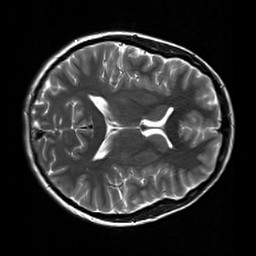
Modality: T2w
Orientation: axial
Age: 24
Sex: female
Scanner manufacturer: siemens
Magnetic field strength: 3 T
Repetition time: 7 s
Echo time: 0.09 s